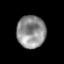
Tissue: prostate
Cell type: T cells
Senescence score: 0.3152
Nuclear area (px): 911
Mean DAPI intensity: 142.896